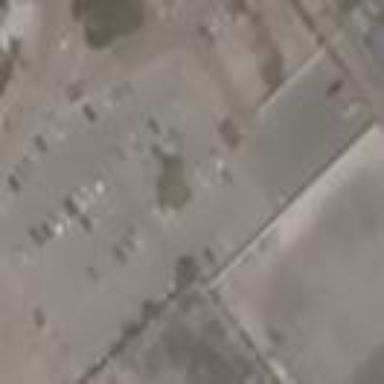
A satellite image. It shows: Parking area.